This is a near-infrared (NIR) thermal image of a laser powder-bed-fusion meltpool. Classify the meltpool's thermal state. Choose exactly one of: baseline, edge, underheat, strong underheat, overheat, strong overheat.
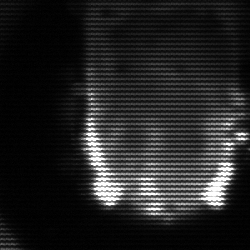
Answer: baseline